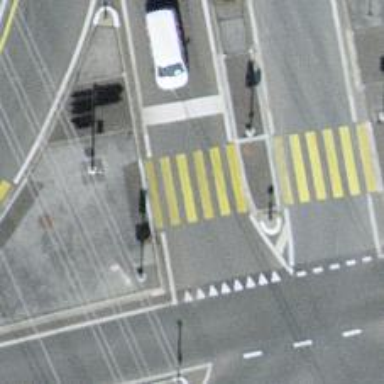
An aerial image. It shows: Marked footway crossing with compacted surface and central island.